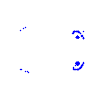
Particle: electron